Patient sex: M
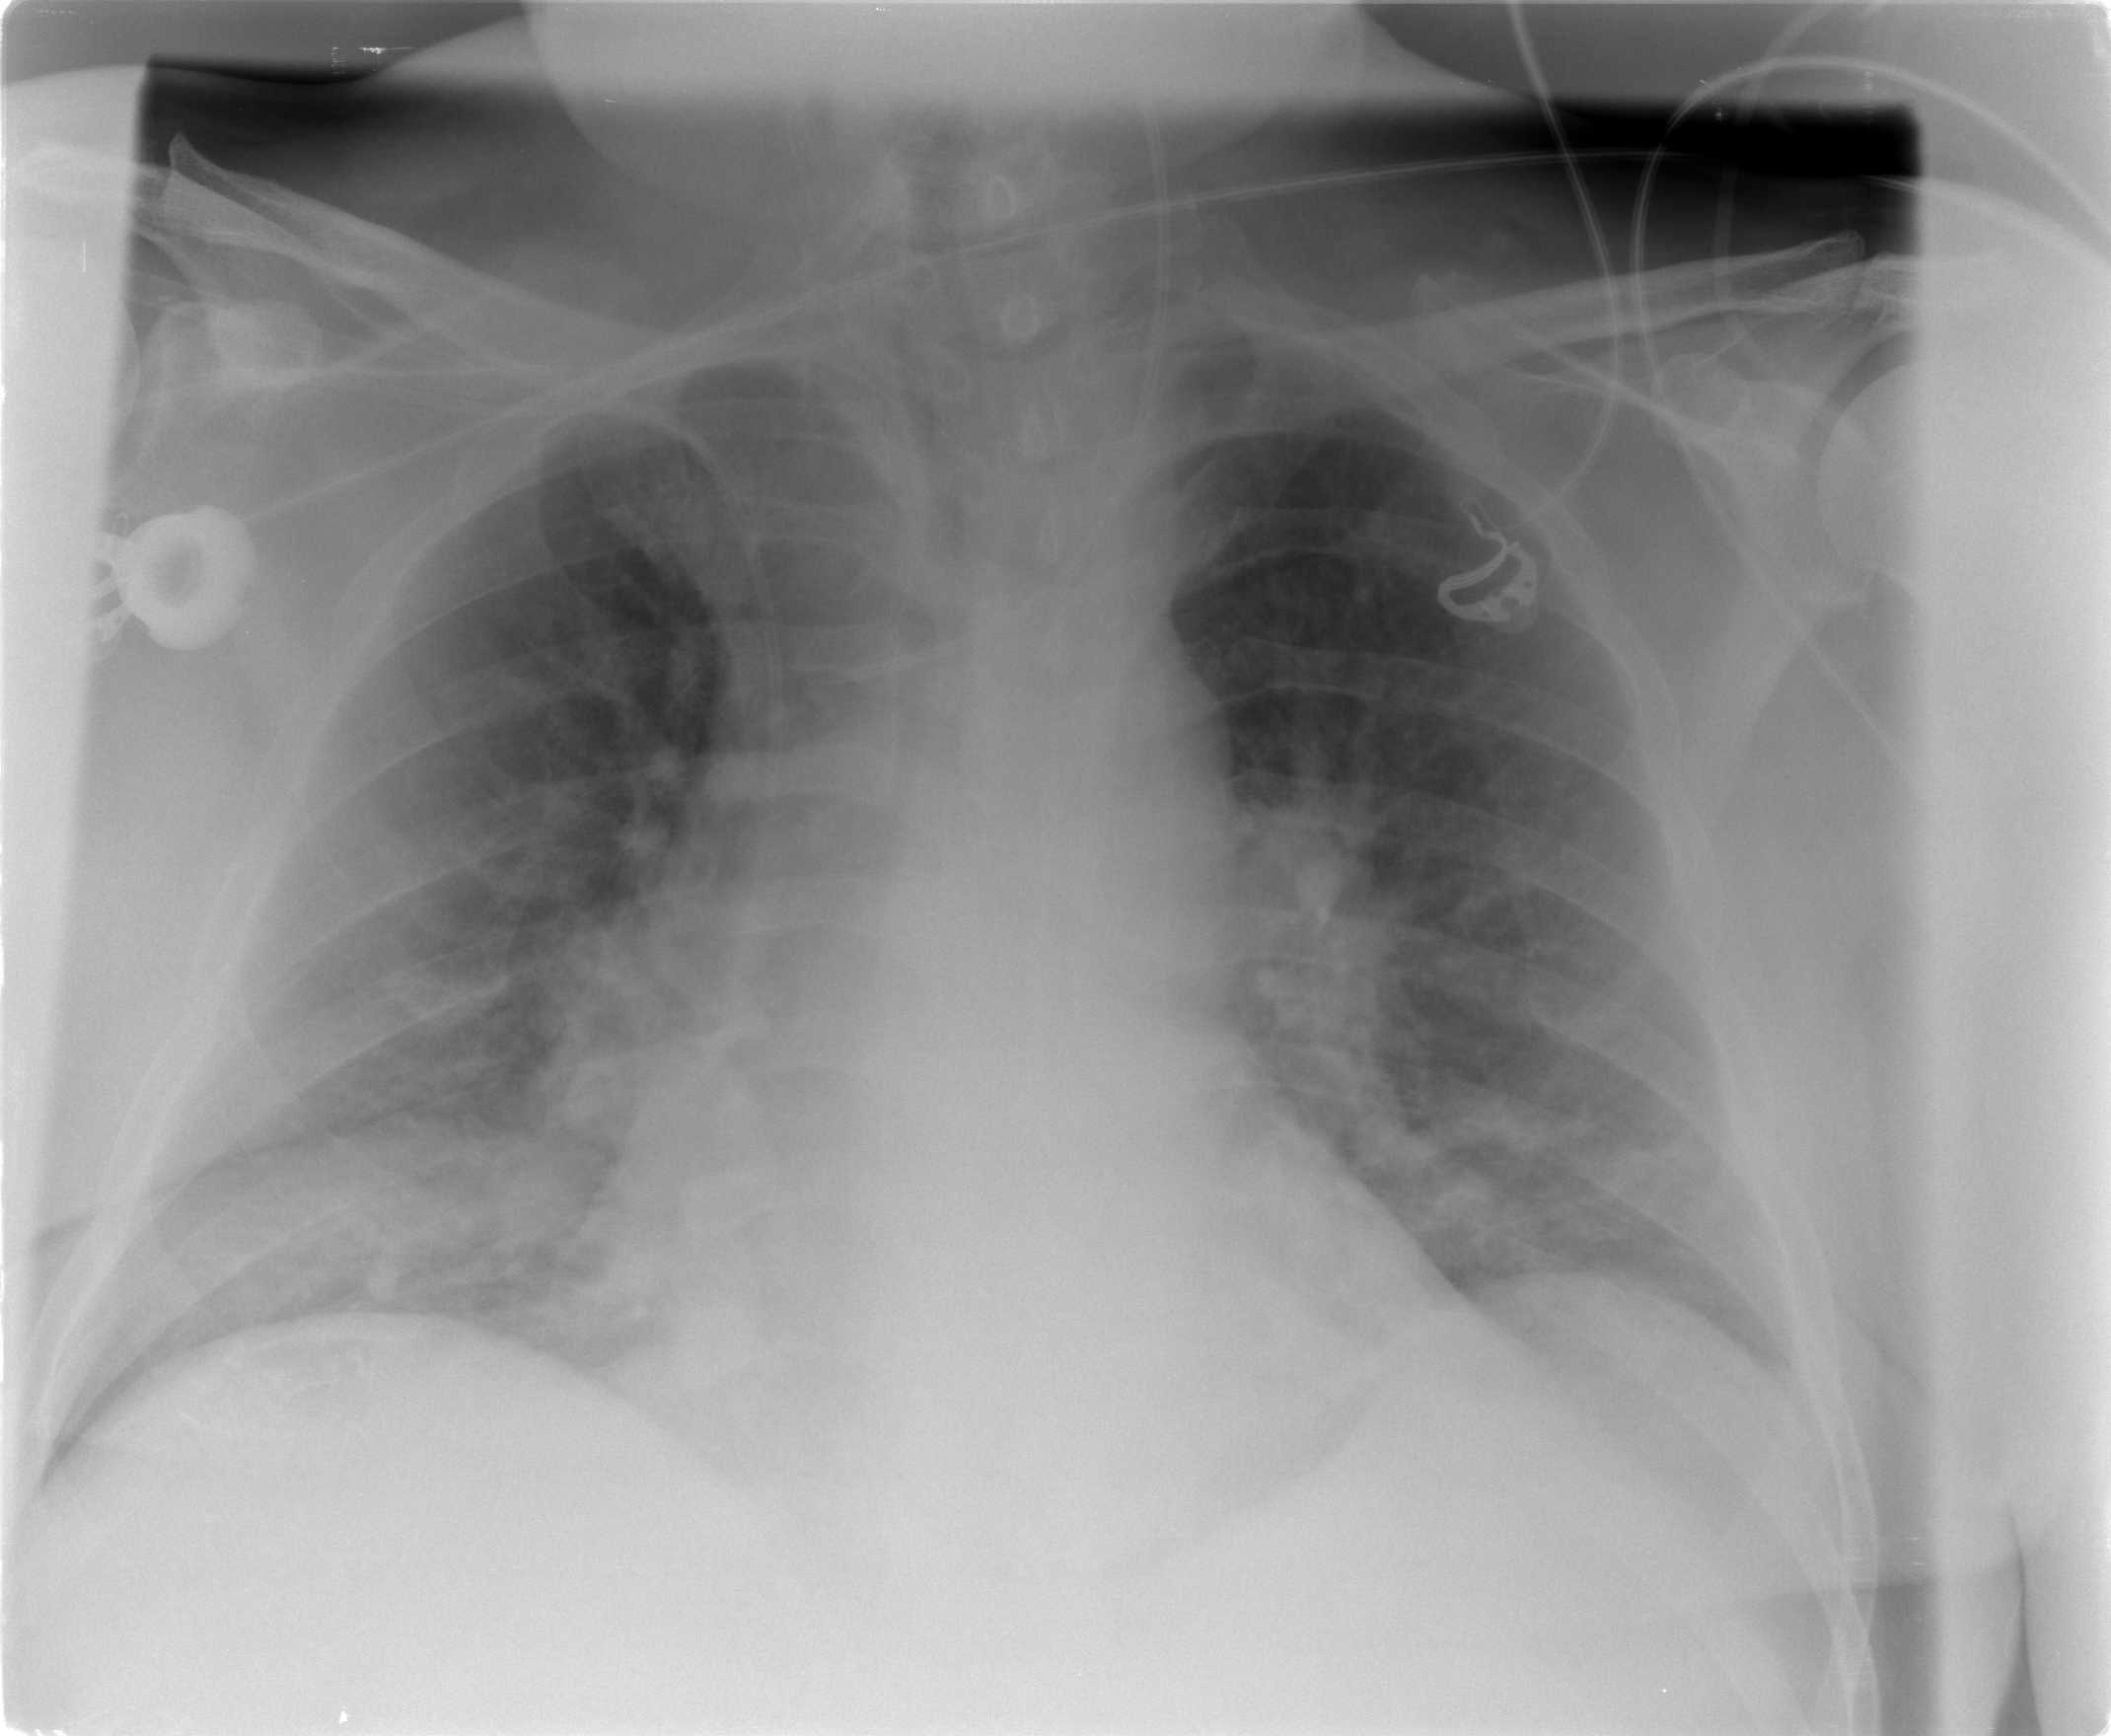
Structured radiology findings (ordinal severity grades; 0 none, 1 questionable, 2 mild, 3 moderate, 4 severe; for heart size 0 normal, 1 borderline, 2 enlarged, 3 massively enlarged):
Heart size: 2
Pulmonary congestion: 2
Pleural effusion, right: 0
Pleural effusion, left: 0
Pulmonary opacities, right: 2
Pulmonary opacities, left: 2
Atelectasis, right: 2
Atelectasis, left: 0